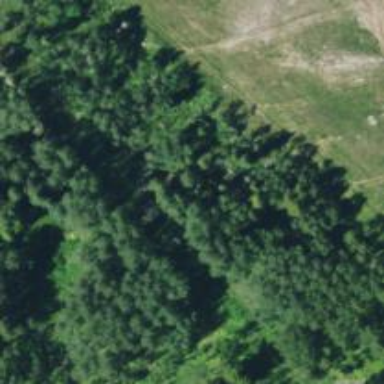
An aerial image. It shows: Needle-leaved woodland.